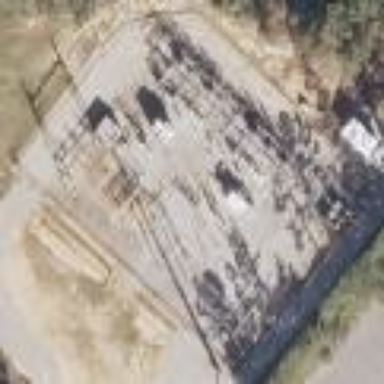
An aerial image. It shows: There is distribution substation enclosed by fence.